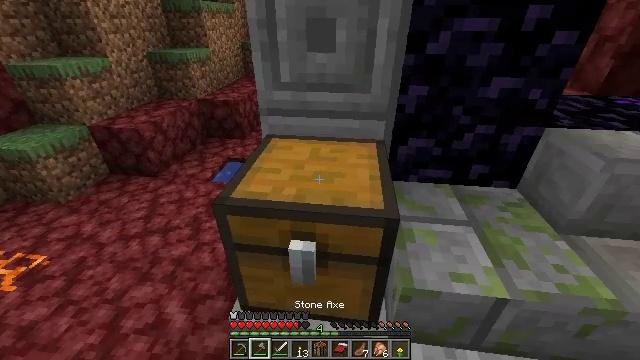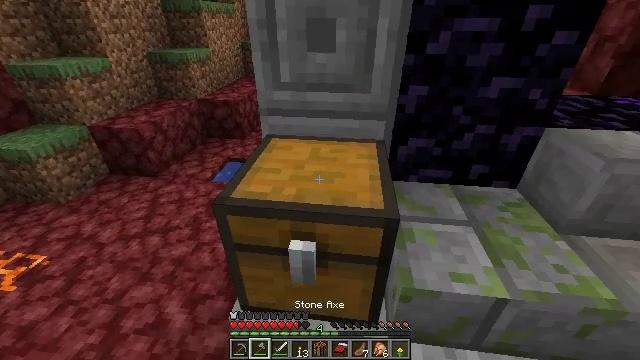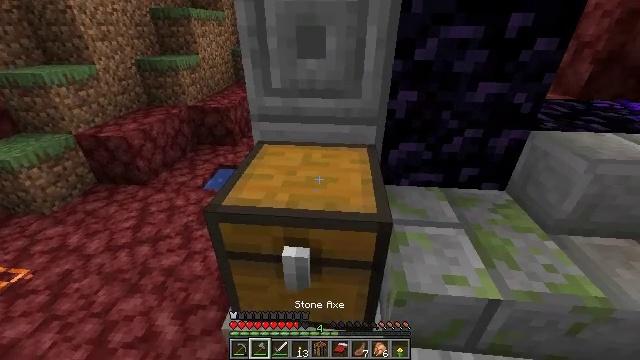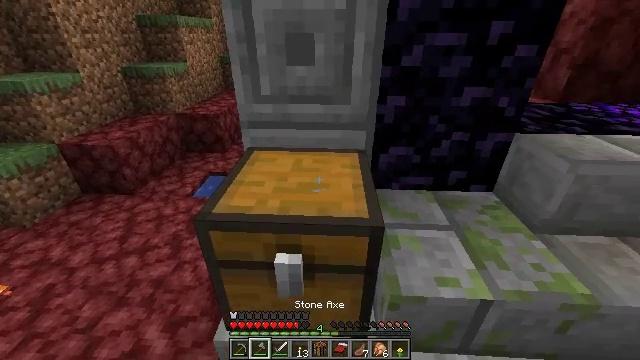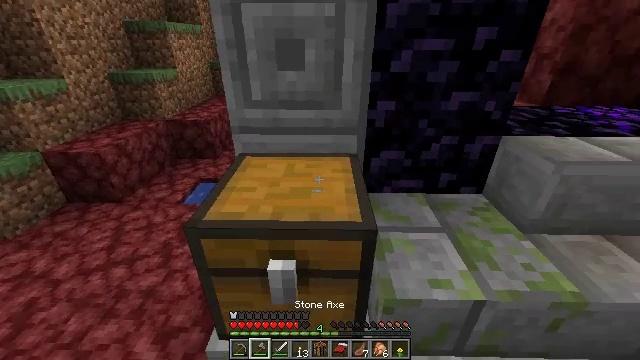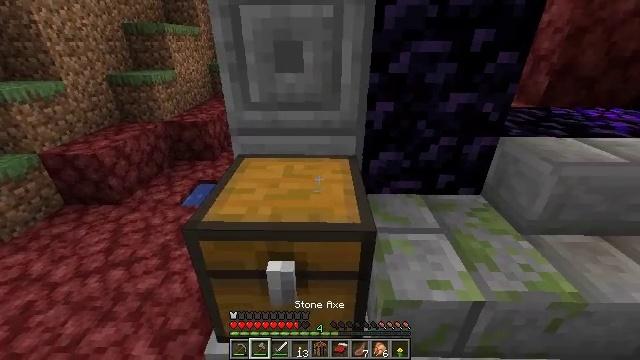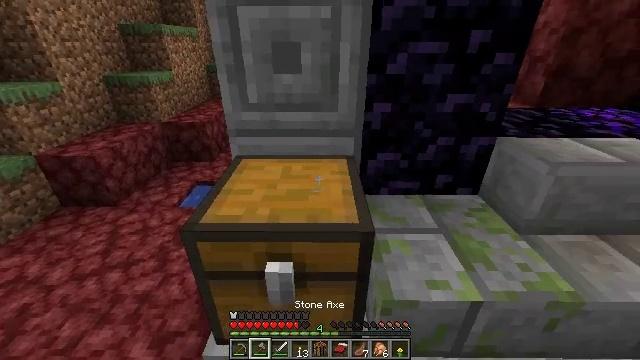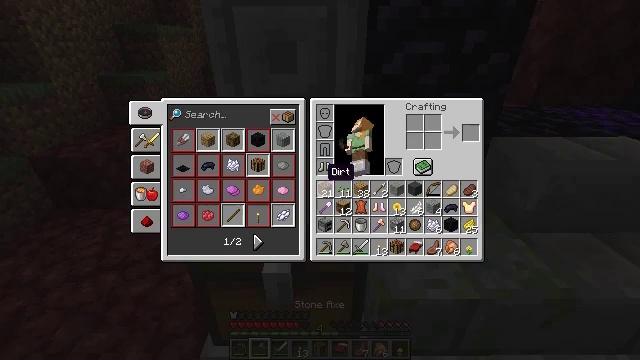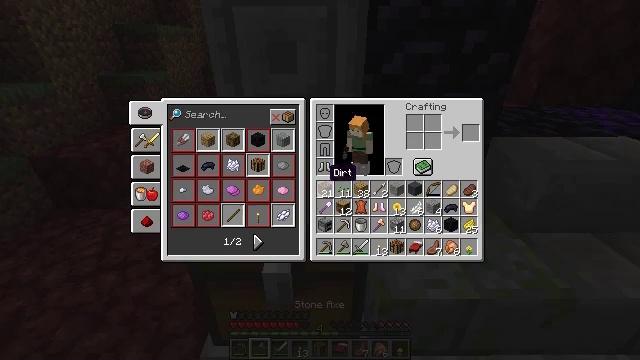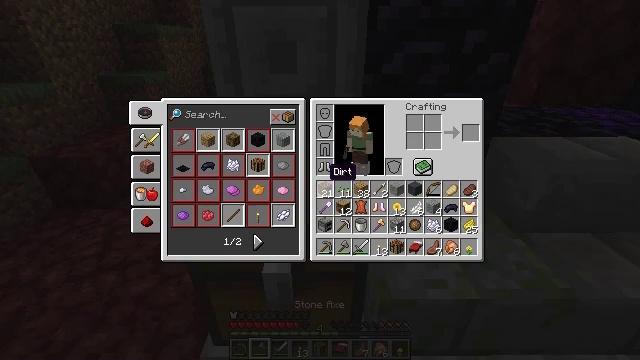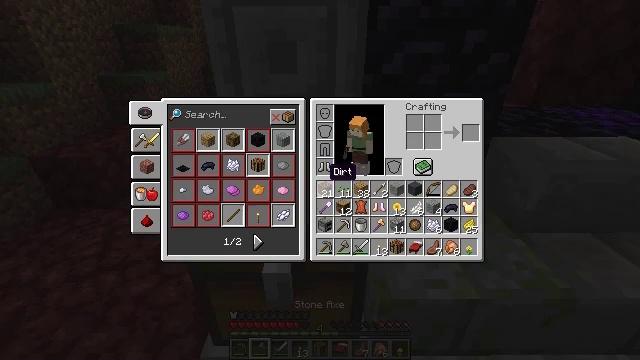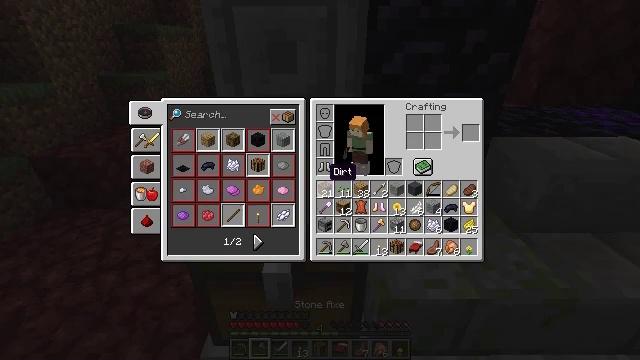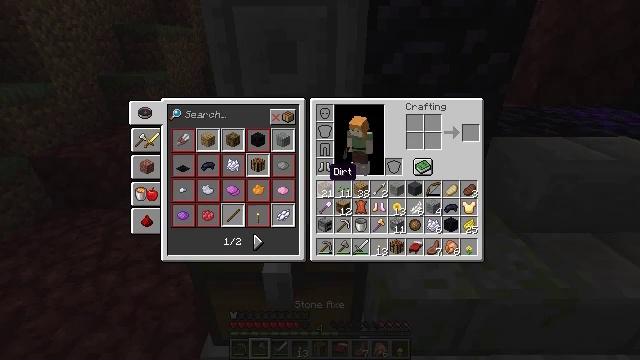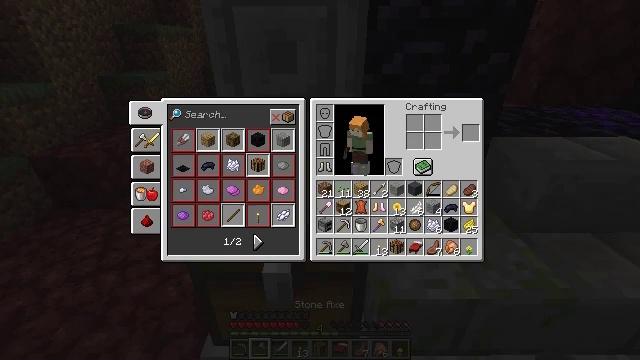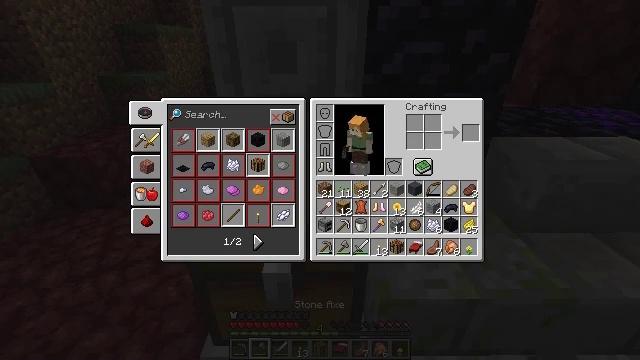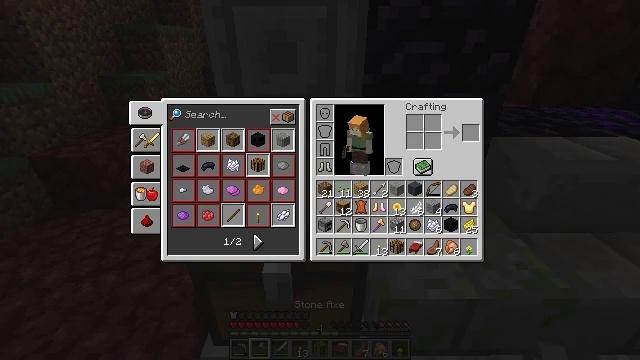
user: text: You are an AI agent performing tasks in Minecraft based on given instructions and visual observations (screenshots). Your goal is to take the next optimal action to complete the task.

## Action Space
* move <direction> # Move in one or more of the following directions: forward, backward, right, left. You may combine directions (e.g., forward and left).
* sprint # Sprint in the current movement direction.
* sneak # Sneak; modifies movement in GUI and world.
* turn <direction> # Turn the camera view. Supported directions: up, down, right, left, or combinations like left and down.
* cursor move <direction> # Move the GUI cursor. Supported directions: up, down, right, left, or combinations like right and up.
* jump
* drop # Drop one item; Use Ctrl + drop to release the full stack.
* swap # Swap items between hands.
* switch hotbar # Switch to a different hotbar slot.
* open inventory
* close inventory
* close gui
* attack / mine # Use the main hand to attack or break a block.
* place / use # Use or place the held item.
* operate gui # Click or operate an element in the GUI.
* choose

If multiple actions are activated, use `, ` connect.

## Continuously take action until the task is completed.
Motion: motion action
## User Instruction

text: Remove a bow from the inventory.
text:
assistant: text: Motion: no_op
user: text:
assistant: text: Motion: turn right and up
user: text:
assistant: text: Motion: turn right and up
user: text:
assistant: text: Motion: turn right and up
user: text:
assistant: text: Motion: no_op
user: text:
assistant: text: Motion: no_op
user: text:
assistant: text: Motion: open inventory
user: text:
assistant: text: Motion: open inventory
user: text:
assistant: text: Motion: open inventory
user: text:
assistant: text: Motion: no_op
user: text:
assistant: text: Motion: no_op
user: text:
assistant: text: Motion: no_op
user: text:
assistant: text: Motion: cursor move left
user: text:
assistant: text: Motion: no_op
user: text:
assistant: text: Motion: cursor move right
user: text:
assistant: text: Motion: cursor move right and down
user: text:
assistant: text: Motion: cursor move right and down
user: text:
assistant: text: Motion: no_op
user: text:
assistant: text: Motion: no_op
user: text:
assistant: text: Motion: no_op
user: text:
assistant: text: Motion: no_op
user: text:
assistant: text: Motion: no_op
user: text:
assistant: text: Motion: cursor move right
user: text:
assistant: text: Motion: cursor move right
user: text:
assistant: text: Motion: cursor move right
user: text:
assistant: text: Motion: no_op
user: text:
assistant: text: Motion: no_op
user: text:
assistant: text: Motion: no_op
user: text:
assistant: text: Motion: no_op
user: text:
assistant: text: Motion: no_op